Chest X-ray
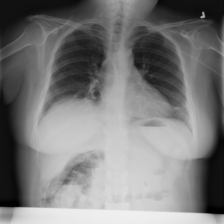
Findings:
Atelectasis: positive
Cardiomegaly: negative
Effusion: negative
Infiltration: negative
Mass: negative
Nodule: negative
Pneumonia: negative
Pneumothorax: negative
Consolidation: negative
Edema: negative
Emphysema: negative
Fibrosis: negative
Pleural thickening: negative
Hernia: negative